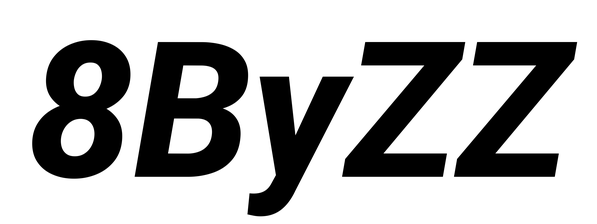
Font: Roboto-Italic_ExtraBold_Italic